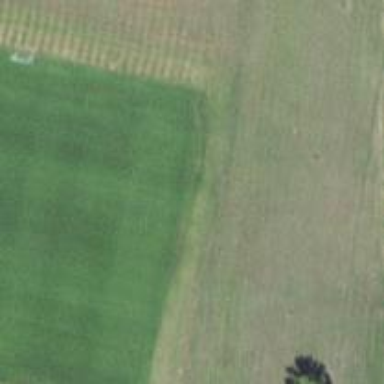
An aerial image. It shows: Soccer pitch for outdoor sports and leisure activities.